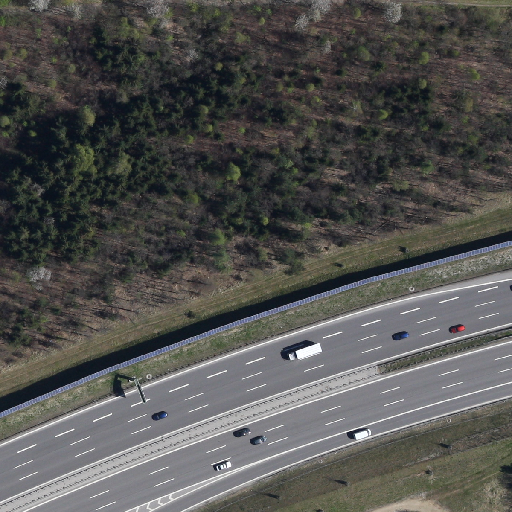
Referring expression: heavy-duty vehicle